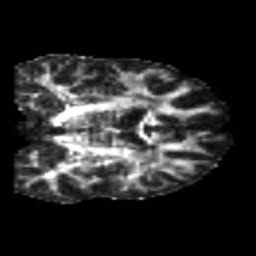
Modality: FA
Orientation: coronal
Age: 22
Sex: male
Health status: healthy
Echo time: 0.074 s